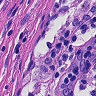
Metastatic tissue present: no